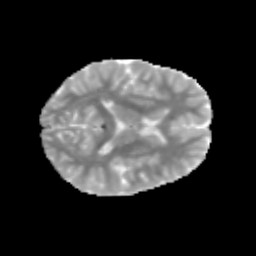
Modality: MD
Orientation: axial
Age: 12
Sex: male
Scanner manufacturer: siemens
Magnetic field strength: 3 T
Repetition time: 3.8 s
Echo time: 0.07 s